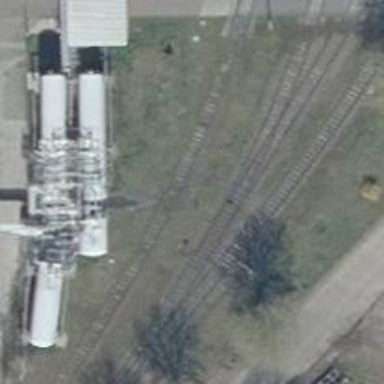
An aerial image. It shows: Railway switch.